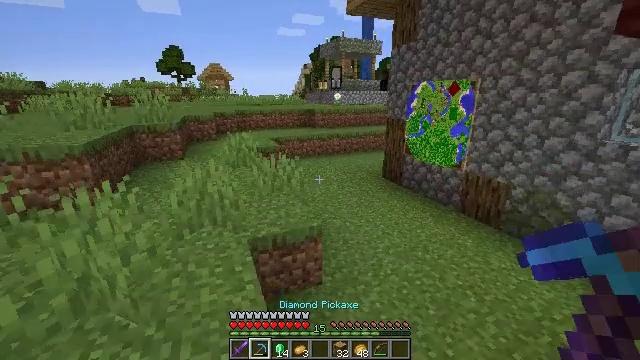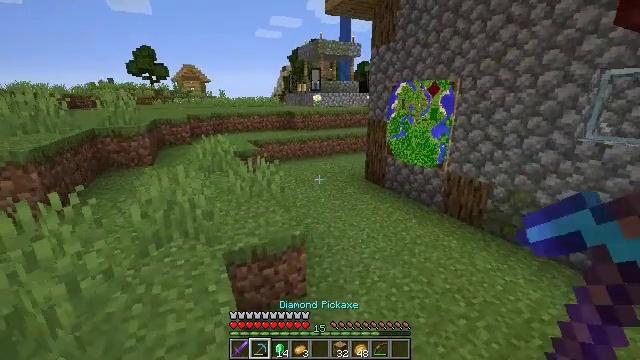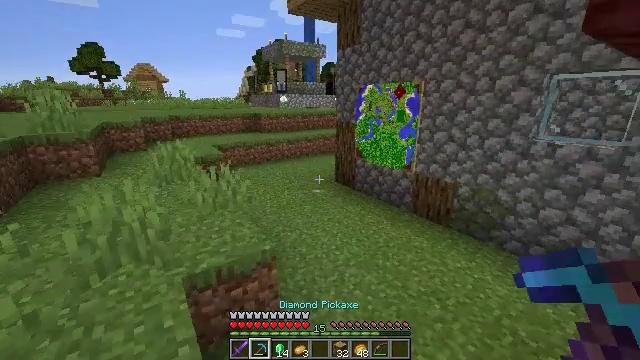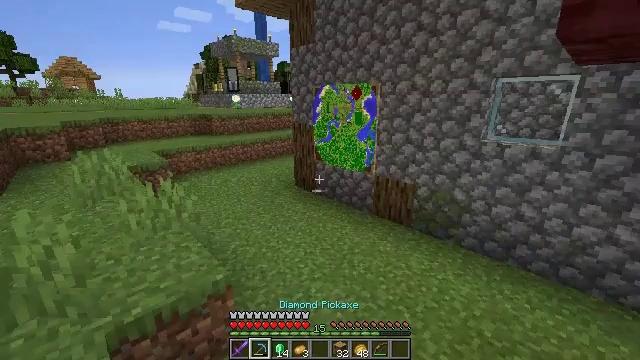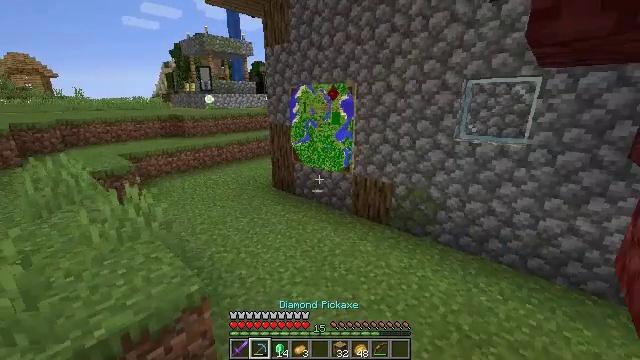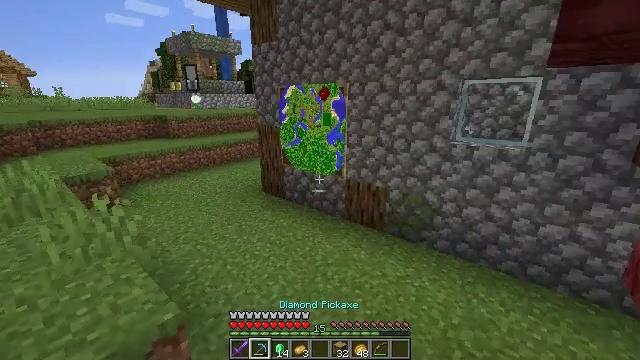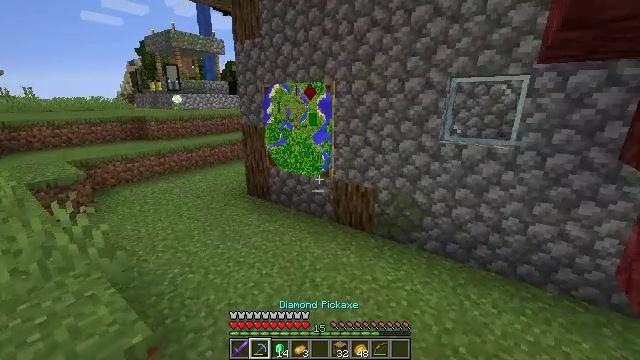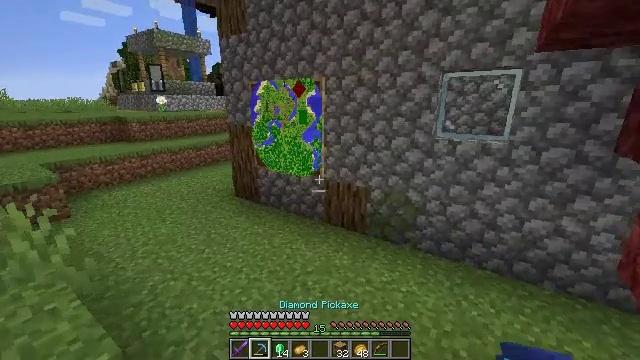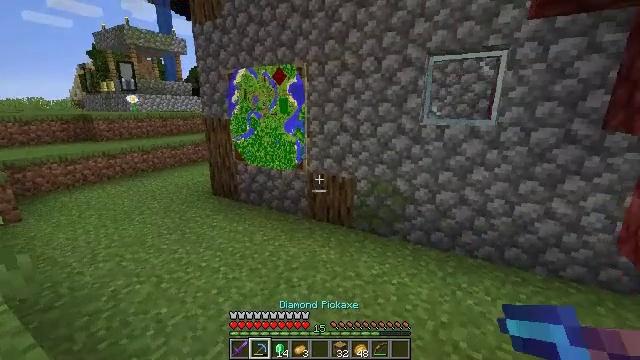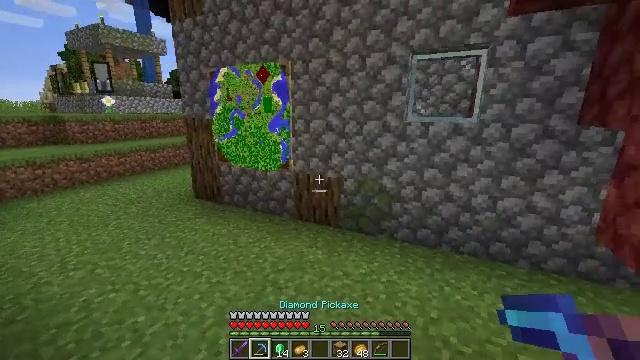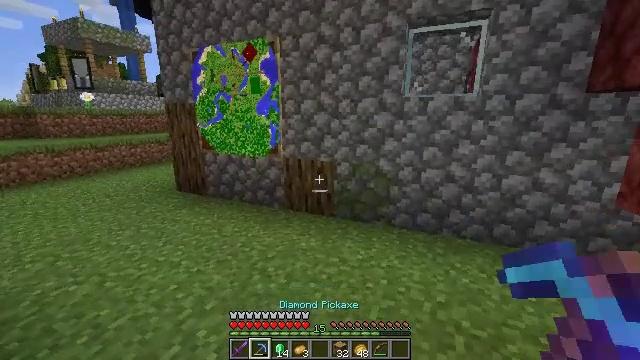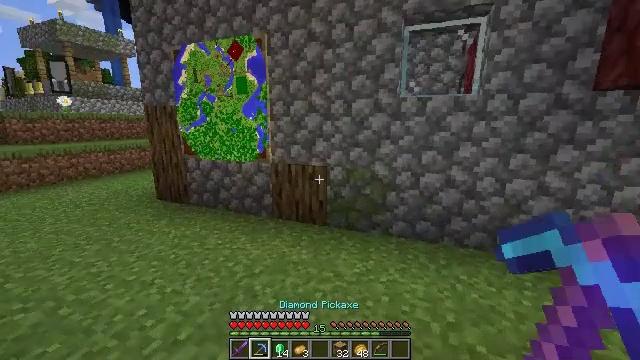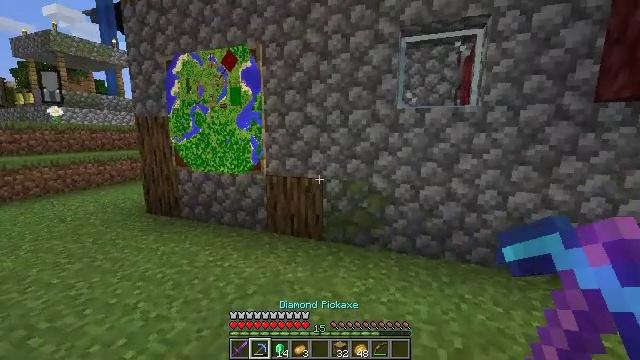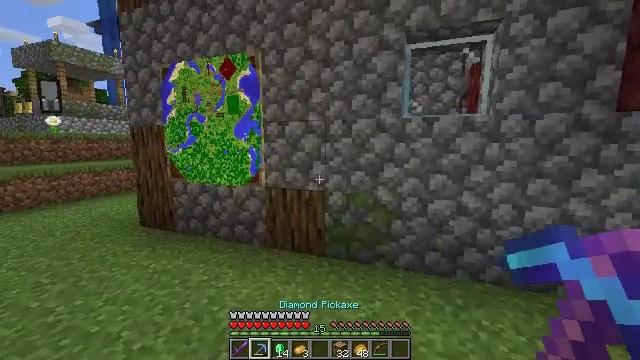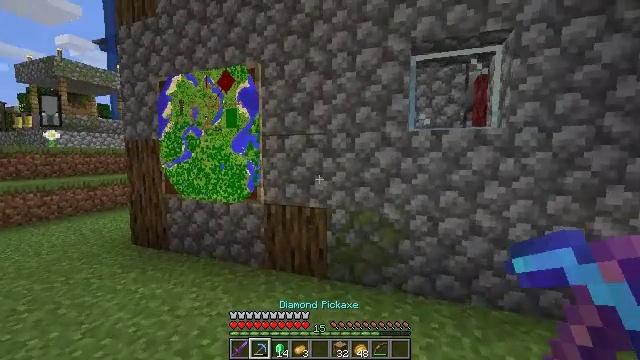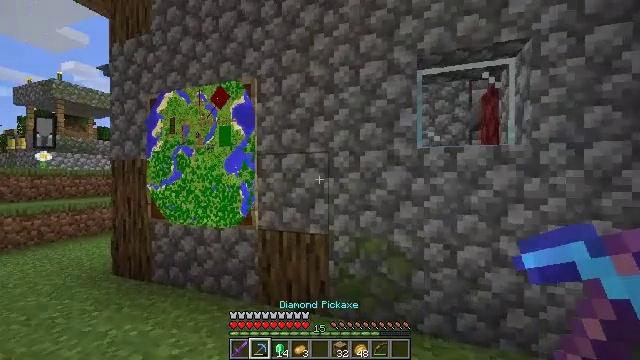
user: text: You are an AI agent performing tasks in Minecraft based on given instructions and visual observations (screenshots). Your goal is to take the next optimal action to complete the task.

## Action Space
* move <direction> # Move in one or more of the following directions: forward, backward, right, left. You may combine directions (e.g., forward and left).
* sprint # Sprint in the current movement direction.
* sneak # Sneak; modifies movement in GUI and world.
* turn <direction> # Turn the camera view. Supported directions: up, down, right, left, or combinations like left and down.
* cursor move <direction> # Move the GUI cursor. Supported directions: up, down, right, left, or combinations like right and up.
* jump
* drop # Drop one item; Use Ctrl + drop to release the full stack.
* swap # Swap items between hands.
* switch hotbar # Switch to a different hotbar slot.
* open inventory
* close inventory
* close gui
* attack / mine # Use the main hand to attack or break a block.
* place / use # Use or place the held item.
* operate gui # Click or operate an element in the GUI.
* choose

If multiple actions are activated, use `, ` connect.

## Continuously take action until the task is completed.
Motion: motion action
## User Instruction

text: Mine cobblestone to craft tools and furnaces.
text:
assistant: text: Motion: move forward, turn right
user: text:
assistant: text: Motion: move forward, turn right
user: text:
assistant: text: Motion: move forward, turn right
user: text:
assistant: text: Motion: move forward, turn right
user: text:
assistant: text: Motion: move forward, turn right
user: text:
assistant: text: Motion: move forward, turn right
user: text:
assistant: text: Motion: move forward, turn right
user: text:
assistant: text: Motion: move forward, turn right
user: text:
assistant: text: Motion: move forward, turn right
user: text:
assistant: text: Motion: move forward, turn right and up
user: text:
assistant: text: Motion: move forward, turn right and up
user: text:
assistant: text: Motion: move forward, turn right and up
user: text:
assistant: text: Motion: move forward, turn up
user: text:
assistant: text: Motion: move forward, turn up
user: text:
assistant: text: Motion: move forward, turn up
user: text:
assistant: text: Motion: move forward and move left, turn up
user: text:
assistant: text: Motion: move forward and move left, turn up
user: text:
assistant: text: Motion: move forward and move left, turn right and up
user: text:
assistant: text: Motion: move forward and move left, turn right and up
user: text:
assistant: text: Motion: turn right and up
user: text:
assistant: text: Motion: turn right and up
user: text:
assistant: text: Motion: turn right and up
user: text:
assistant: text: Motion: turn up
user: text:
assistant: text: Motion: turn up
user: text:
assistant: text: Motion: turn up
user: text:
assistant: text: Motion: turn up
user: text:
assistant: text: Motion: no_op
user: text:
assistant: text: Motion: no_op
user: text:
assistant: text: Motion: no_op
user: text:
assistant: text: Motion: no_op